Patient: sex F, age 54
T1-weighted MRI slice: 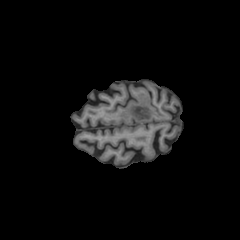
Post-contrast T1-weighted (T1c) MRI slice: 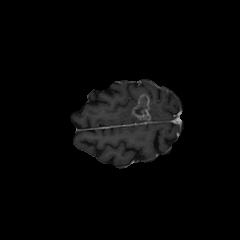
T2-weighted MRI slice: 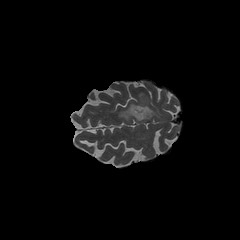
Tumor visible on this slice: yes
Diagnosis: Glioblastoma, IDH-wildtype
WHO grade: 4